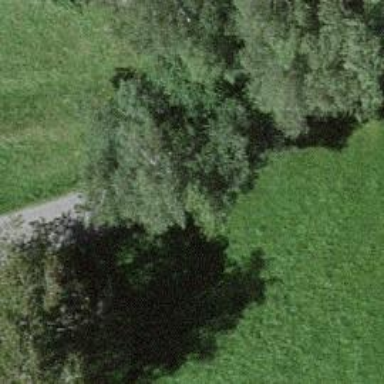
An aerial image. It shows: Well-maintained track road of grade 1.